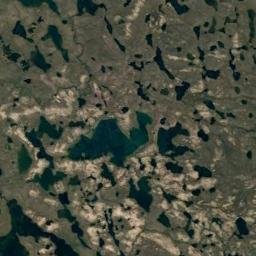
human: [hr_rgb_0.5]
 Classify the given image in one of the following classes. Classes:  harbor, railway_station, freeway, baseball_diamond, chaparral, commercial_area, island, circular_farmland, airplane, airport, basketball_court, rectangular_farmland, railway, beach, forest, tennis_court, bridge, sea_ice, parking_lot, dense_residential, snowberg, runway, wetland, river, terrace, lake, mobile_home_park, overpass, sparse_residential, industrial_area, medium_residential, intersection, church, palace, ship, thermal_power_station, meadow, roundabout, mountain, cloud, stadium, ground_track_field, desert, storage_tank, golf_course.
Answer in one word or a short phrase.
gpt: wetland